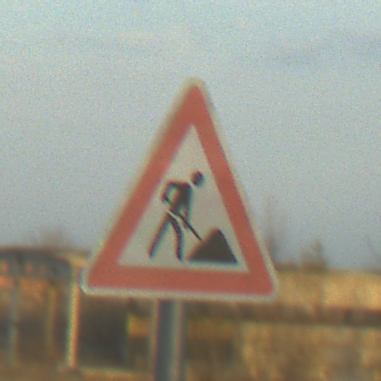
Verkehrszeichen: Arbeitsstelle
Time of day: SunriseSunset
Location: Outdoor (Nature)
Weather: PartlyCloudy
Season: NotSpecified
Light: Natural